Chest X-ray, PA view. Patient: 49 years old, sex M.
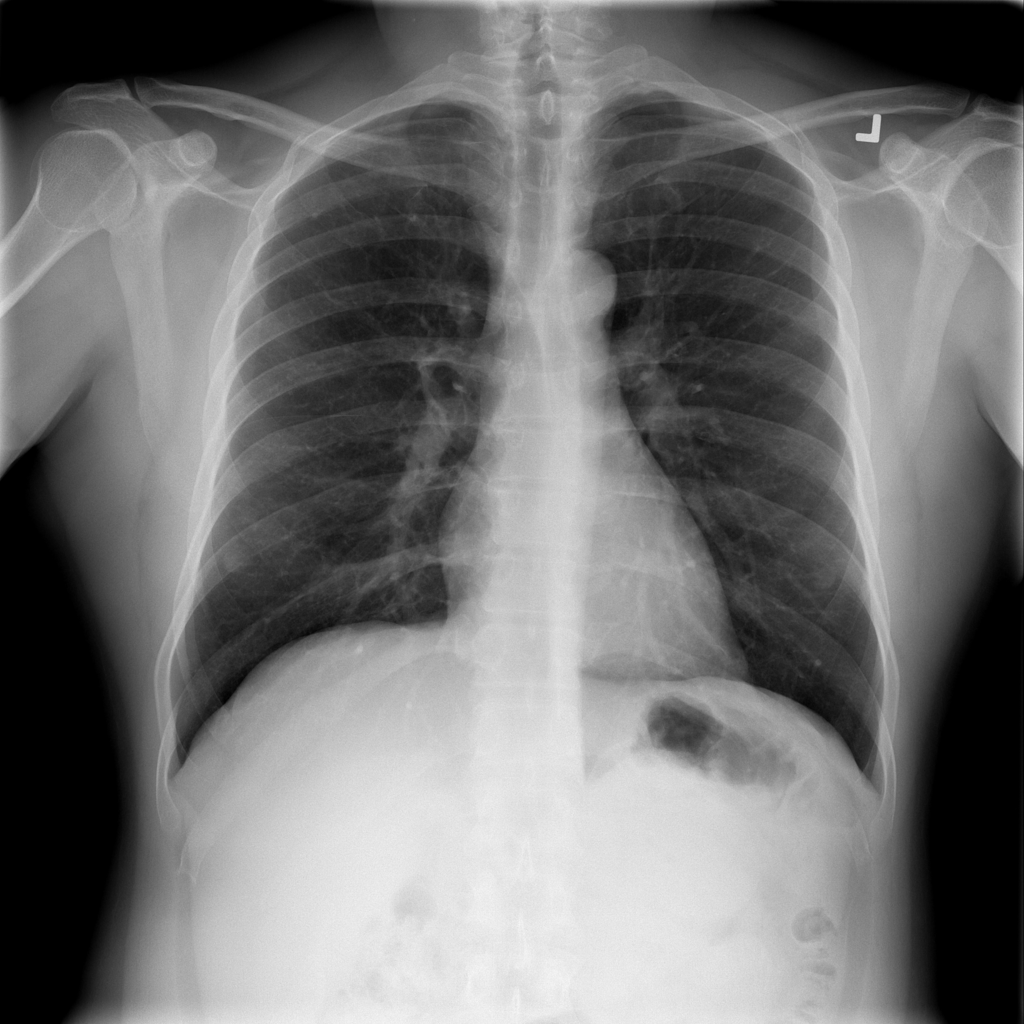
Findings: No Finding